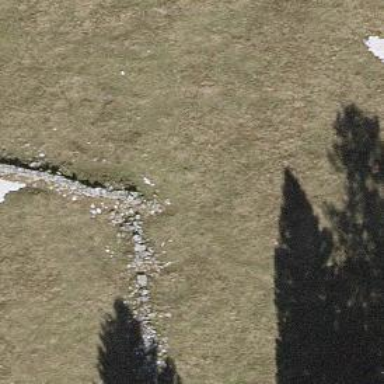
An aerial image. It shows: Wall barrier.